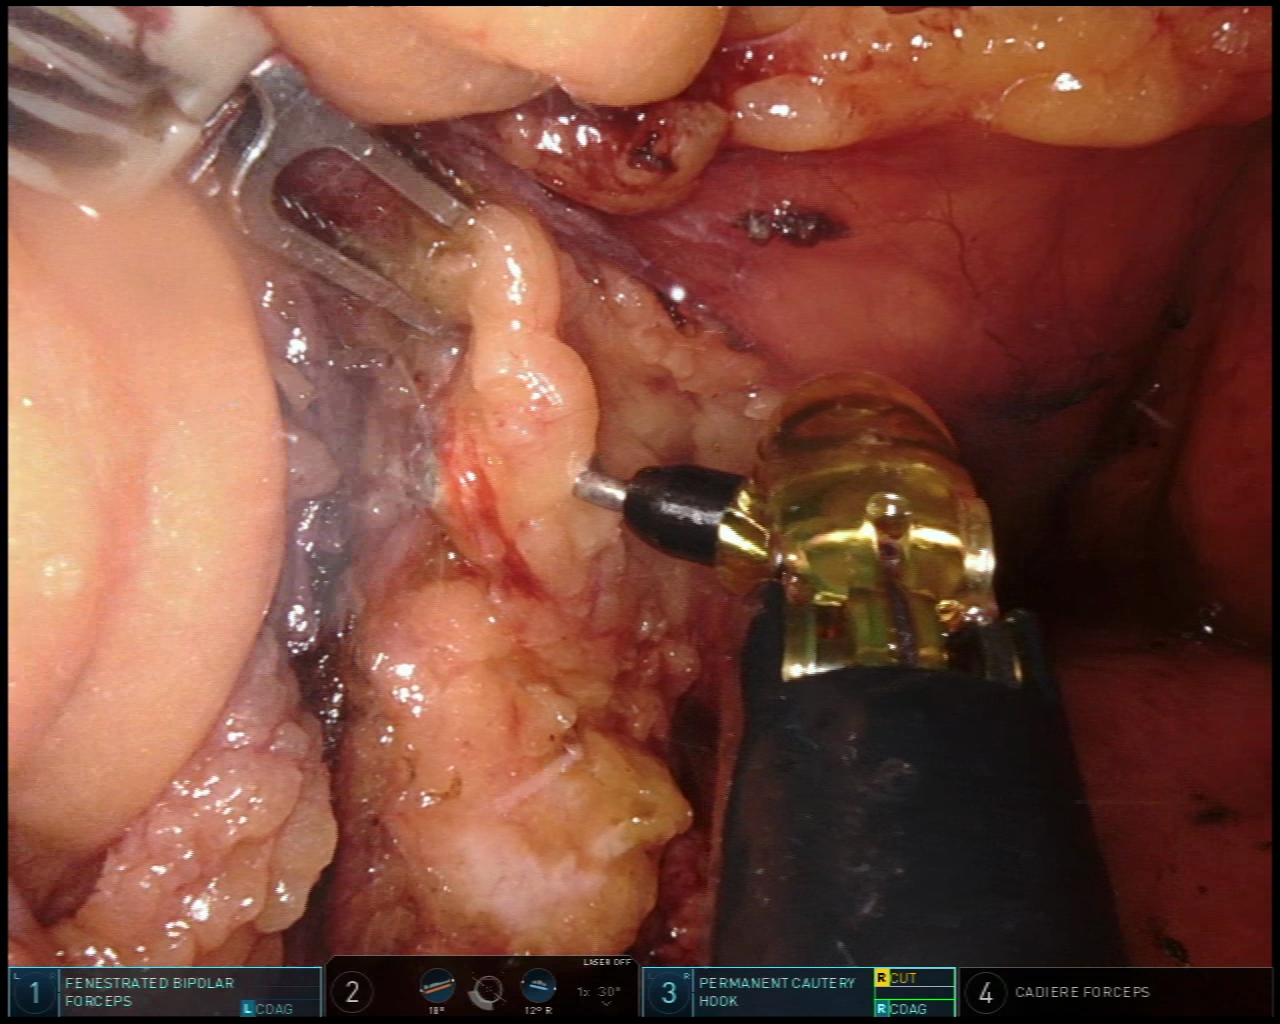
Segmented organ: pancreas
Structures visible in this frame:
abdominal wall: no
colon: no
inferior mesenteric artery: no
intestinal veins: no
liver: no
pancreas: yes
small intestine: yes
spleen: no
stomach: no
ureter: no
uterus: no
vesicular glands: no